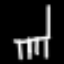
Label: chair